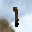
Label: 1